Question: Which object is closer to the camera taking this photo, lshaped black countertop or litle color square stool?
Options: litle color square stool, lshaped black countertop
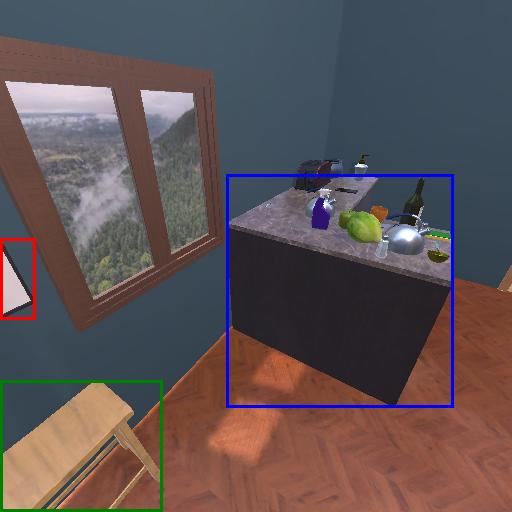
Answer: litle color square stool